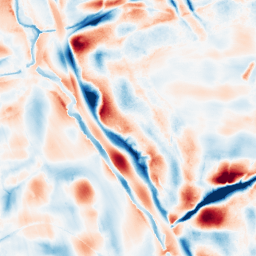
Category: wavelet
Decomposition family: wavelet_biorthogonal
Decomposition parameters: wavelet: bior4.4
level: 5
Upsampling method: sinc_blackman
Upsampling parameters: scale: 4
kernel_size: 16
Upsampling scale: 4